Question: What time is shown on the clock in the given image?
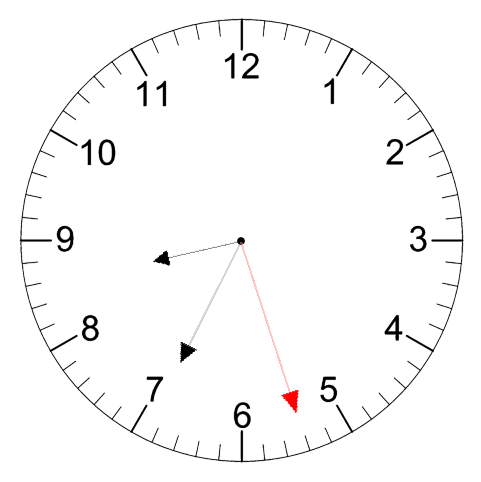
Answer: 08:34:27